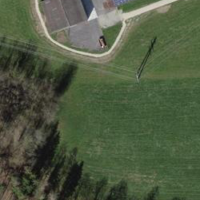
EUNIS habitat code: 25
Species observed at this site:
Cardamine pratensis